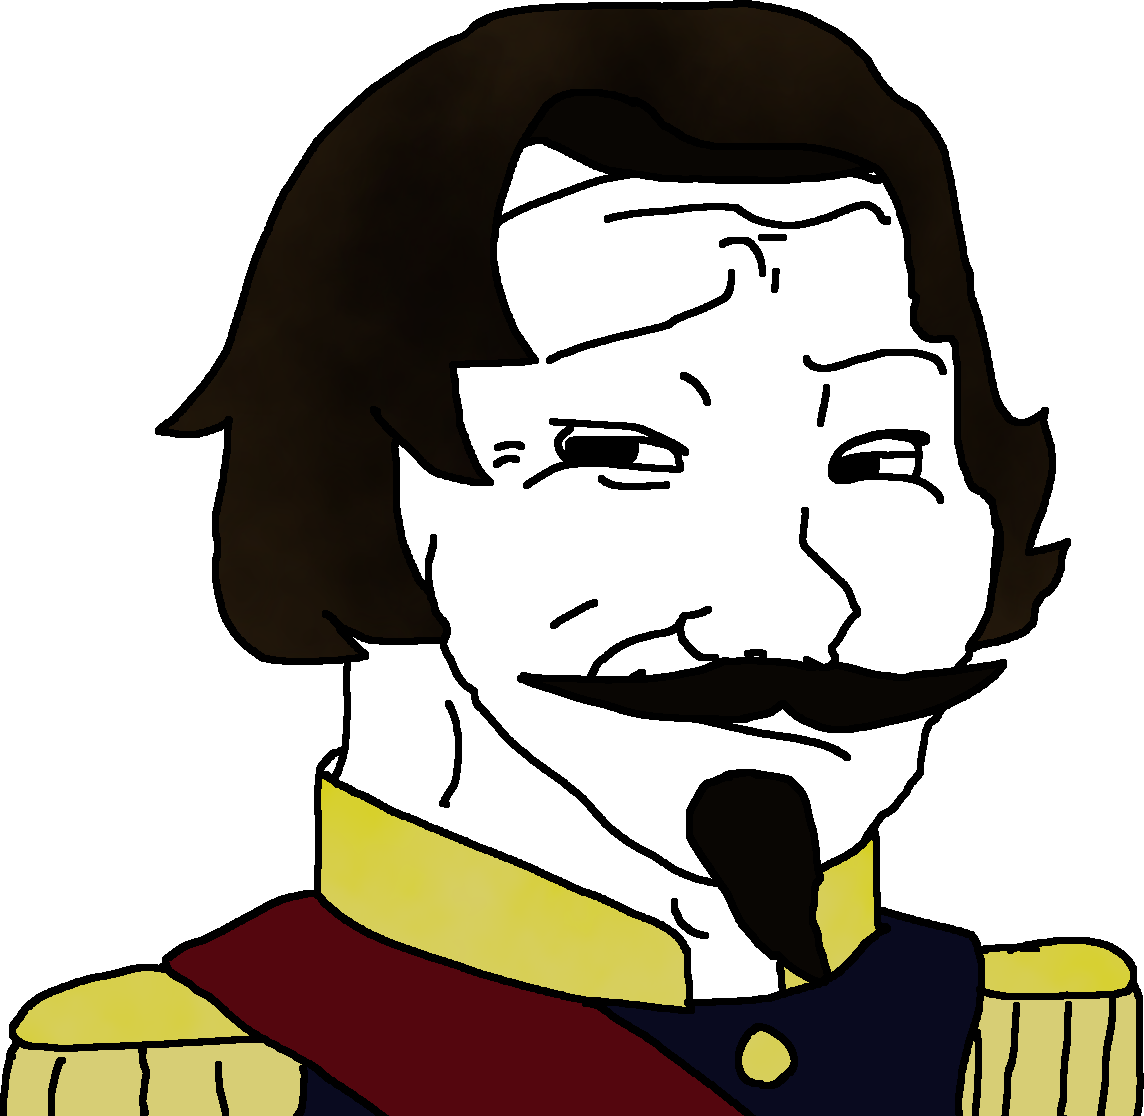
Label: 5_Smugjak